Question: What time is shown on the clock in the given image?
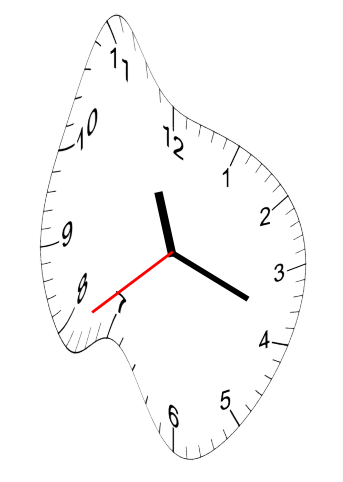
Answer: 11:18:39